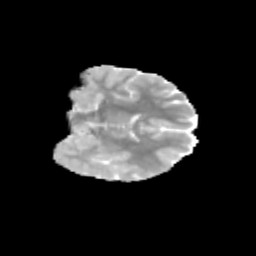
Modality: MD
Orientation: coronal
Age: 12
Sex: female
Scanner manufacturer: siemens
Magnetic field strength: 3 T
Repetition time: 3.8 s
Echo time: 0.07 s